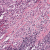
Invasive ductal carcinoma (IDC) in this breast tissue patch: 1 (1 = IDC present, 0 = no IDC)